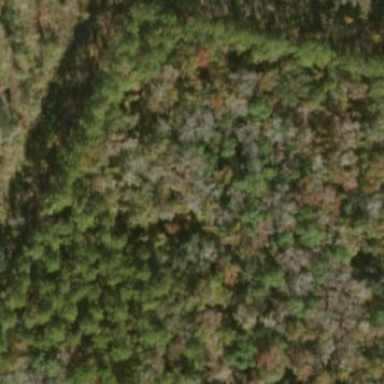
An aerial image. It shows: Forest dominated by needle-leaved trees.